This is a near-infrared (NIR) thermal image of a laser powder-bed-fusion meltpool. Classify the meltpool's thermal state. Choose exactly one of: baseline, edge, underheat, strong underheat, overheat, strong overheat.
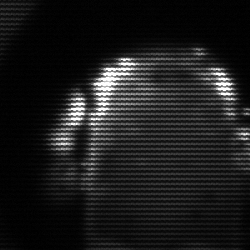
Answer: baseline